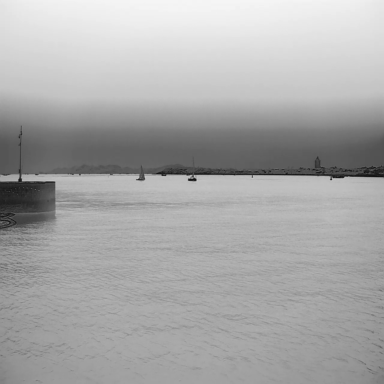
There are eight objects shown in the infrared image, including a container_ship, three sailboats, and four bulk_carriers.